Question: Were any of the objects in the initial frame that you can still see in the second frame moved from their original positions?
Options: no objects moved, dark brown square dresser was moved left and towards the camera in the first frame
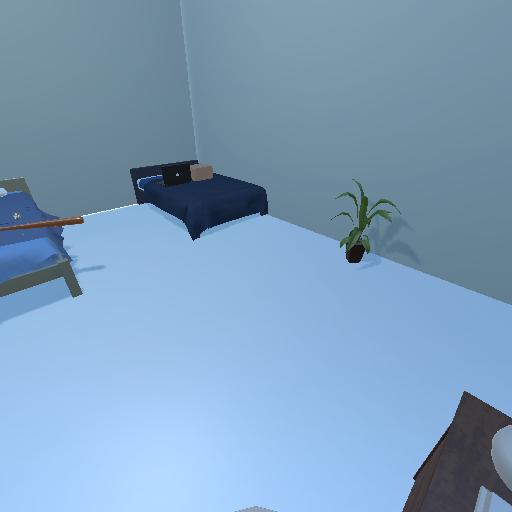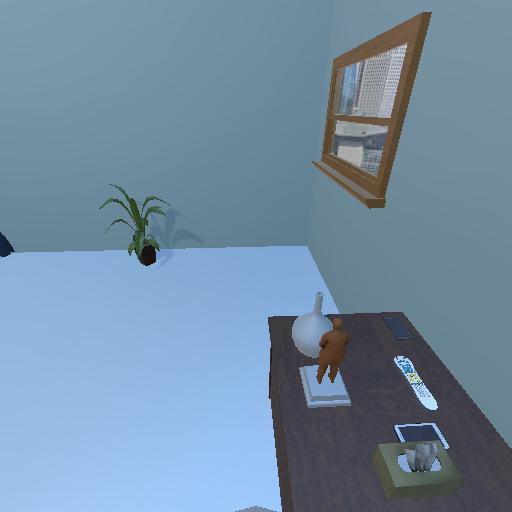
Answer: no objects moved